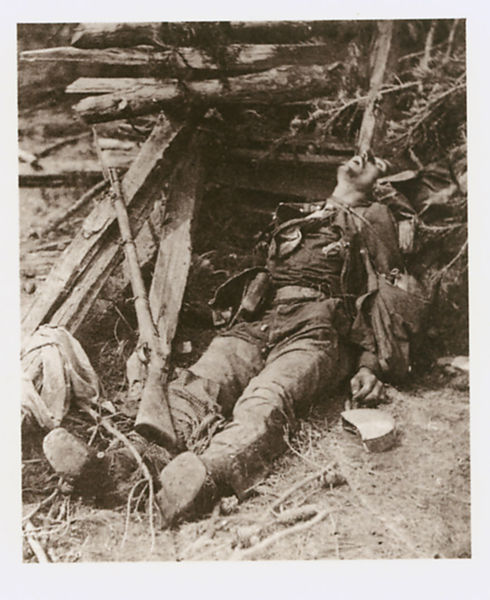
Titel: Soldat condédéré du Corps Ewell tué lors de l’attaque
Künstler: T. O’Sullivan
Schlagwörter: mann, schatten, schlaf, holz, licht, mund, gürtel, bart, hose, jacke, jung, gesicht, leiche, mensch, mord, tod, tot, toter, trauer, zweige, hütte, wald, liegen, schlafend, schuhe, krieg, unterstand, liegend, foto, fotografie, dose, vernichtung, uniform, brutal, soldat, waffe, stiefel, tasche, ein, erschossen, ausgestreckt, gewehr, baumstümpfe, weltkrieg, holzstapel, trinkflasche, bekleidet, angezogen, wilder westen, trapper, ww1, 1wk, gewenr